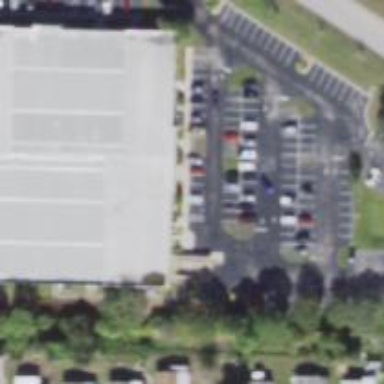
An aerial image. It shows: Office building.